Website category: restaurant
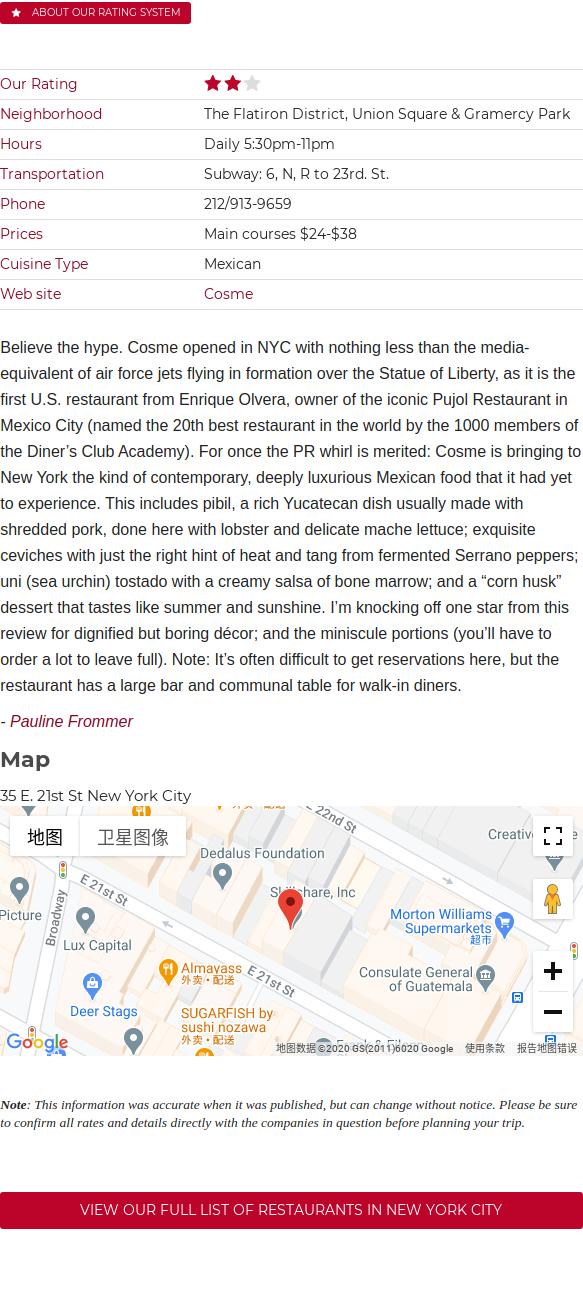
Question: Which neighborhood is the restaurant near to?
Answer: The Flatiron District, Union Square & Gramercy Park

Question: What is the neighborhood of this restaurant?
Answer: The Flatiron District, Union Square & Gramercy Park

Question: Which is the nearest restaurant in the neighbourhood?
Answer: The Flatiron District, Union Square & Gramercy Park

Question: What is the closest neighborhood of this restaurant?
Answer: The Flatiron District, Union Square & Gramercy Park

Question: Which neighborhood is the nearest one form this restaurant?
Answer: The Flatiron District, Union Square & Gramercy Park

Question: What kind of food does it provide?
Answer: Mexican

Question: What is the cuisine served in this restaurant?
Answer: Mexican

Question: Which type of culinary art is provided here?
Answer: Mexican

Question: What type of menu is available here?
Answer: Mexican

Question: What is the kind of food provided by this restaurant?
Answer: Mexican

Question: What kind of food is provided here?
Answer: Mexican

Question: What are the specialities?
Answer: Mexican

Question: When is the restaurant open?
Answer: Daily 5:30pm-11pm

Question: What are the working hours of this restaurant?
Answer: Daily 5:30pm-11pm

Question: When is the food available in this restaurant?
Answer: Daily 5:30pm-11pm

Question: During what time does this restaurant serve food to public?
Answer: Daily 5:30pm-11pm

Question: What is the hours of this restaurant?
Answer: Daily 5:30pm-11pm

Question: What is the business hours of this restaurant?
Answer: Daily 5:30pm-11pm

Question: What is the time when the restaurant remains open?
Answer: Daily 5:30pm-11pm

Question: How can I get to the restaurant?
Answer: Subway: 6, N, R to 23rd. St.

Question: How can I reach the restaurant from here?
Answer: Subway: 6, N, R to 23rd. St.

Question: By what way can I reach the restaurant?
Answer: Subway: 6, N, R to 23rd. St.

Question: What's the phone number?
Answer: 212/913-9659

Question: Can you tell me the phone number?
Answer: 212/913-9659

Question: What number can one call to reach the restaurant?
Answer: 212/913-9659

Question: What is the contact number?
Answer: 212/913-9659

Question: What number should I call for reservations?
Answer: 212/913-9659

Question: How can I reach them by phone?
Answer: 212/913-9659

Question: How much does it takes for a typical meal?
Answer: Main courses $24-$38

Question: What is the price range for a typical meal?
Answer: Main courses $24-$38

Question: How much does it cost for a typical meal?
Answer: Main courses $24-$38

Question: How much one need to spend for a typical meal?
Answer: Main courses $24-$38

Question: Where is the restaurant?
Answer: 35 E. 21st St New York City

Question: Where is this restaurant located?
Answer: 35 E. 21st St New York City

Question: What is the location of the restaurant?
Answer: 35 E. 21st St New York City

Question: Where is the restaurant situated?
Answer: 35 E. 21st St New York City

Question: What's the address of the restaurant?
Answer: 35 E. 21st St New York City

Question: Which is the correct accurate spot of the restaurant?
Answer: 35 E. 21st St New York City

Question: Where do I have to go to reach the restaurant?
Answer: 35 E. 21st St New York City